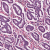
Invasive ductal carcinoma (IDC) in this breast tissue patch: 1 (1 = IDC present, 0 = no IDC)